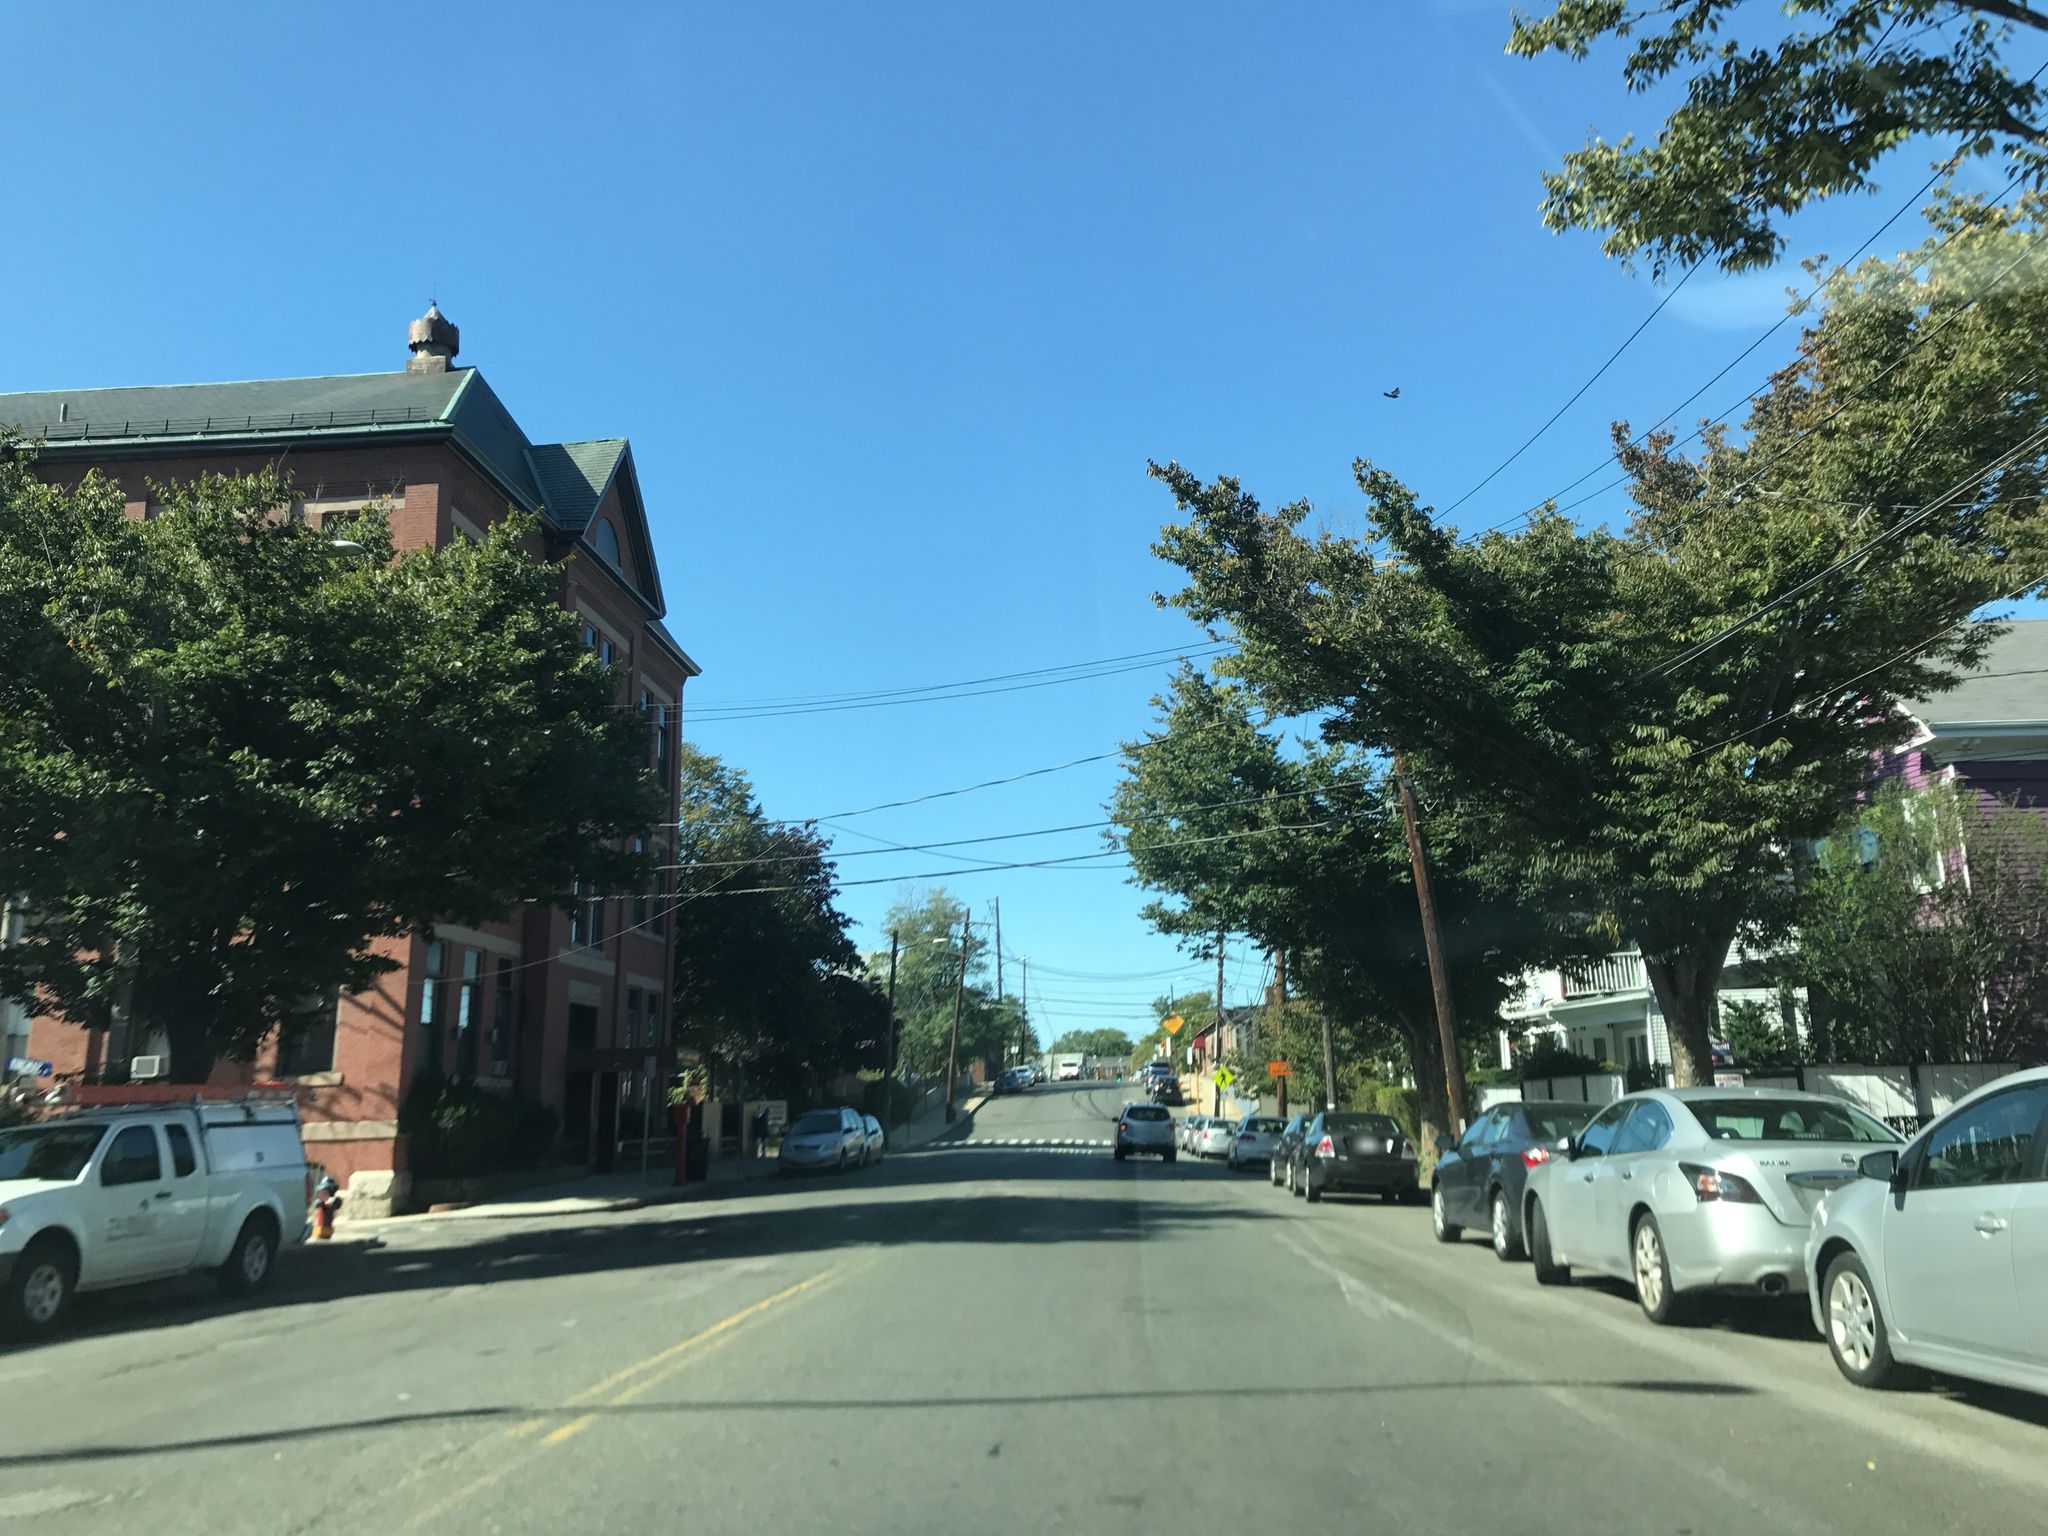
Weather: clear
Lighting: day
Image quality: good
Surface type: driving surface
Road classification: tertiary
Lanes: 1
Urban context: urban centre
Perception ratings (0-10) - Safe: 5.64, Lively: 8.54, Beautiful: 7.9, Boring: 2.88, Depressing: 1.21, Wealthy: 5.43